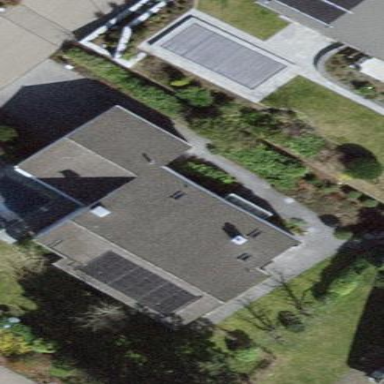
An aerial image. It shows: Building with tiled roof.